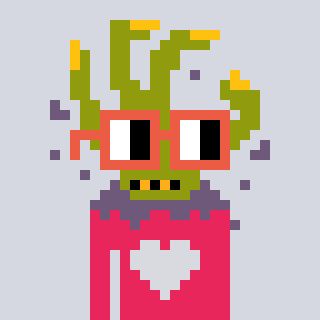
a pixel art character with square orange glasses, a zombie-hand-shaped head and a redpinkish-colored body on a cool background